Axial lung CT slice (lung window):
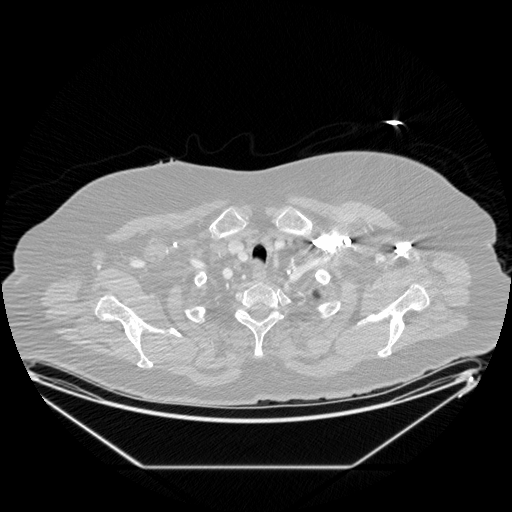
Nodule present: no